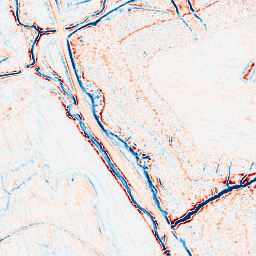
Category: edge_preserving
Decomposition family: bilateral
Decomposition parameters: d: 9
sigma_color: 50
sigma_space: 75
Upsampling method: quintic
Upsampling parameters: scale: 8
Upsampling scale: 8